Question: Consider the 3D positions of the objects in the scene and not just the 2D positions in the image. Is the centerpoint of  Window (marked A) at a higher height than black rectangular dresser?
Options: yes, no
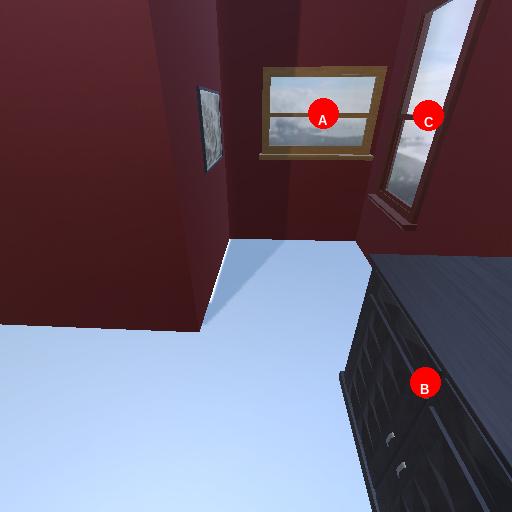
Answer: yes